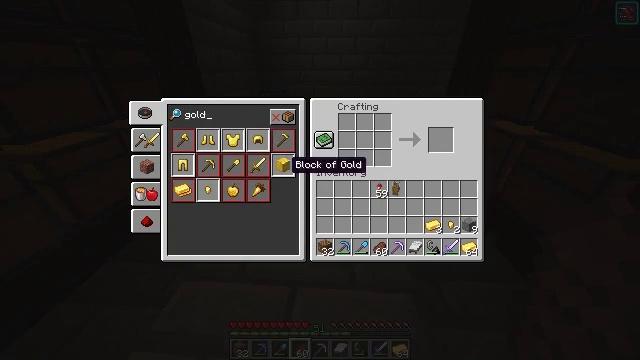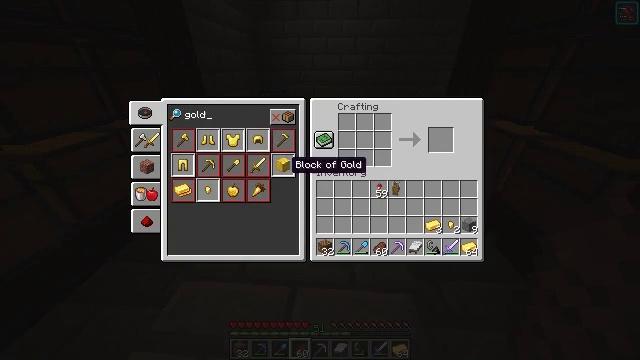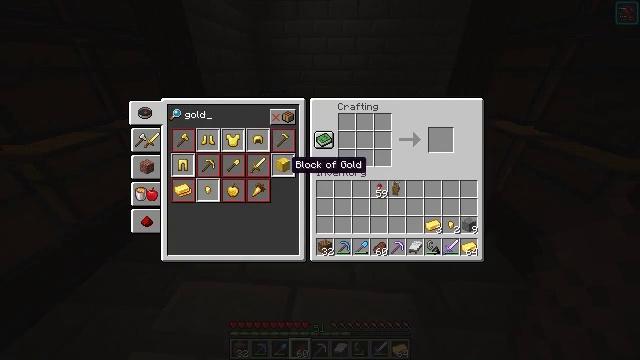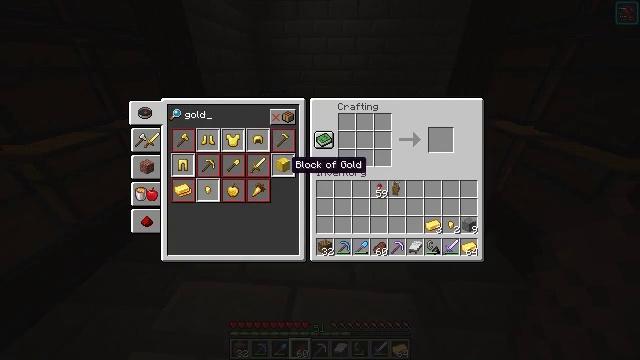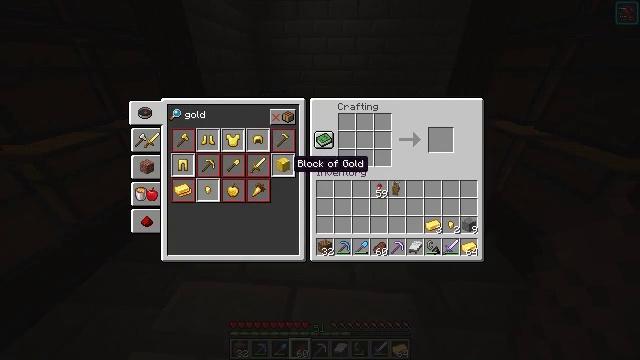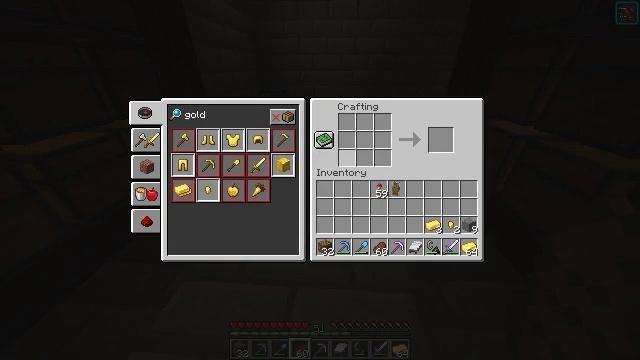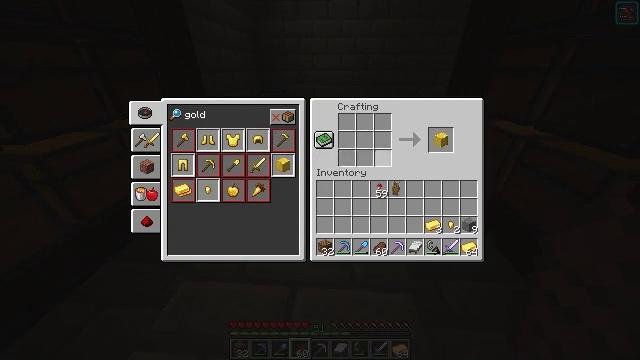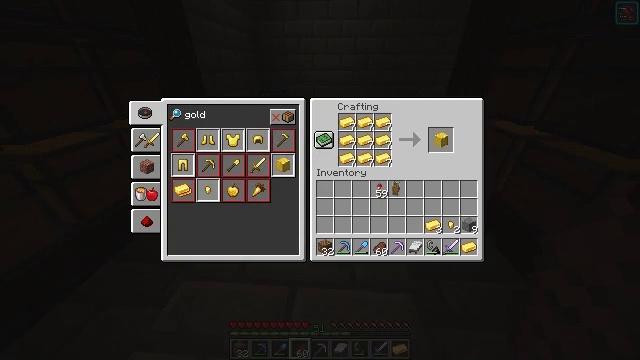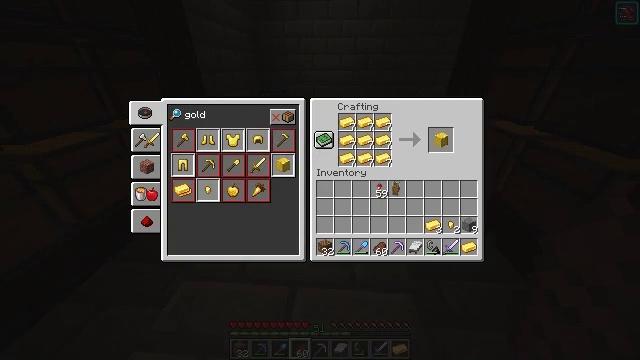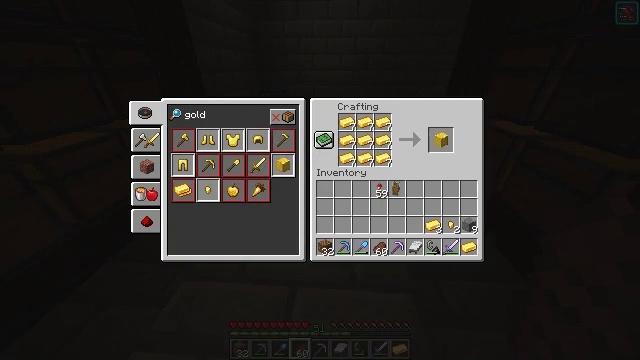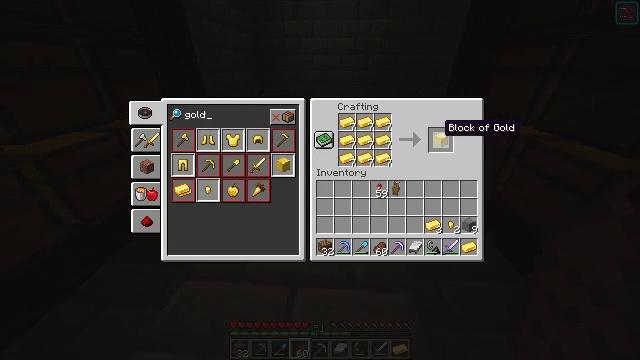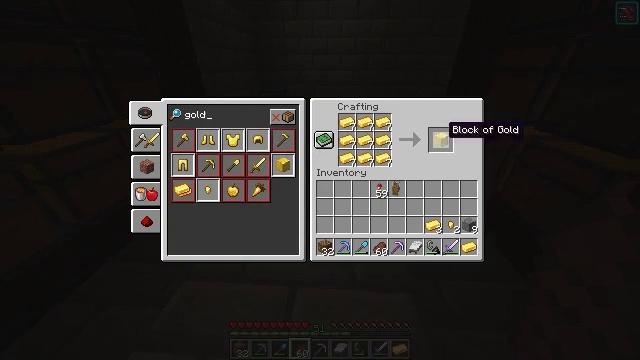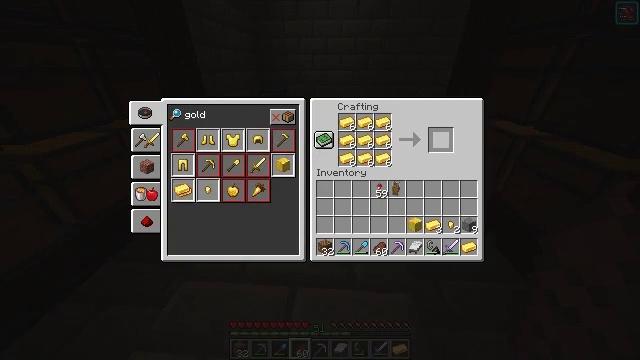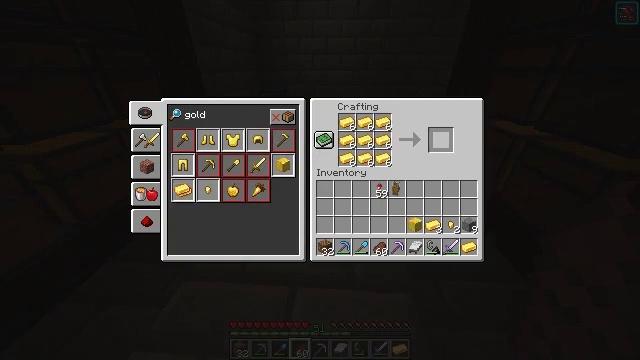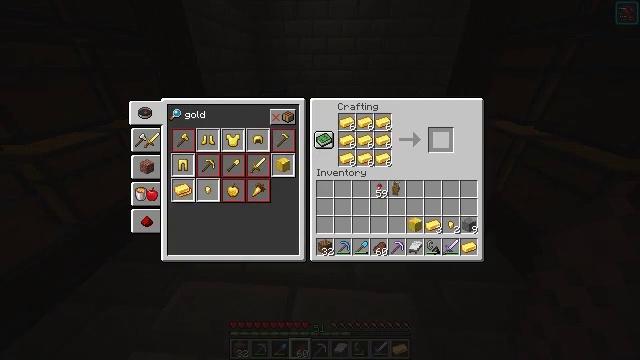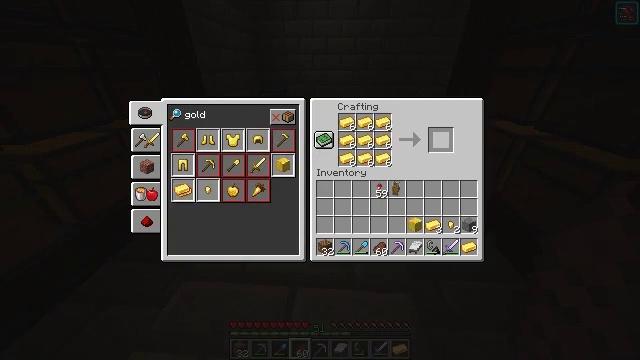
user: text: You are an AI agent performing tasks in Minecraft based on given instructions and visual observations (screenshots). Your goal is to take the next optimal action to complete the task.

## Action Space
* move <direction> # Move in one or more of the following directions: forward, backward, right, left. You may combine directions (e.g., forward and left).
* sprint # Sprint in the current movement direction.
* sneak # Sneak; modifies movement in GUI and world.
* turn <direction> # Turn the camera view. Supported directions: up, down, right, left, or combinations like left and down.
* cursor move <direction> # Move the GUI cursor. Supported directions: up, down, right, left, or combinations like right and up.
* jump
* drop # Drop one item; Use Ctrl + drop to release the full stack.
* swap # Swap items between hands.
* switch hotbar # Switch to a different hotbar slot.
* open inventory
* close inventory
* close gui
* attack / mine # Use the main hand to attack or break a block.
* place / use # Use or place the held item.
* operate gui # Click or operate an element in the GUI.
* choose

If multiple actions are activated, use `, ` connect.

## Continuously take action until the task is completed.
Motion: motion action
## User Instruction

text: Use 9 gold ingots to craft a gold block.
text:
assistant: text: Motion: sneak, operate gui
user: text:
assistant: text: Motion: sneak, operate gui
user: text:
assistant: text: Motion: sneak
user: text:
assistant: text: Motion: sneak
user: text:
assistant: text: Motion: sneak, cursor move right and up
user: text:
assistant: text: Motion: sneak, cursor move right and up
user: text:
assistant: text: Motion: sneak, cursor move right and up
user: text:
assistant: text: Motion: sneak, cursor move right
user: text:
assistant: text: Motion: sneak
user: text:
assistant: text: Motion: sneak
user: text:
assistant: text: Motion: sneak
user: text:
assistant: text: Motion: sneak, operate gui
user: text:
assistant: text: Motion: sneak
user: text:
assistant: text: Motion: sneak
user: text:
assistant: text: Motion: sneak
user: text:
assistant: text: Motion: sneak
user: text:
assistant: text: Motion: no_op